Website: macys
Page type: newsletter-management
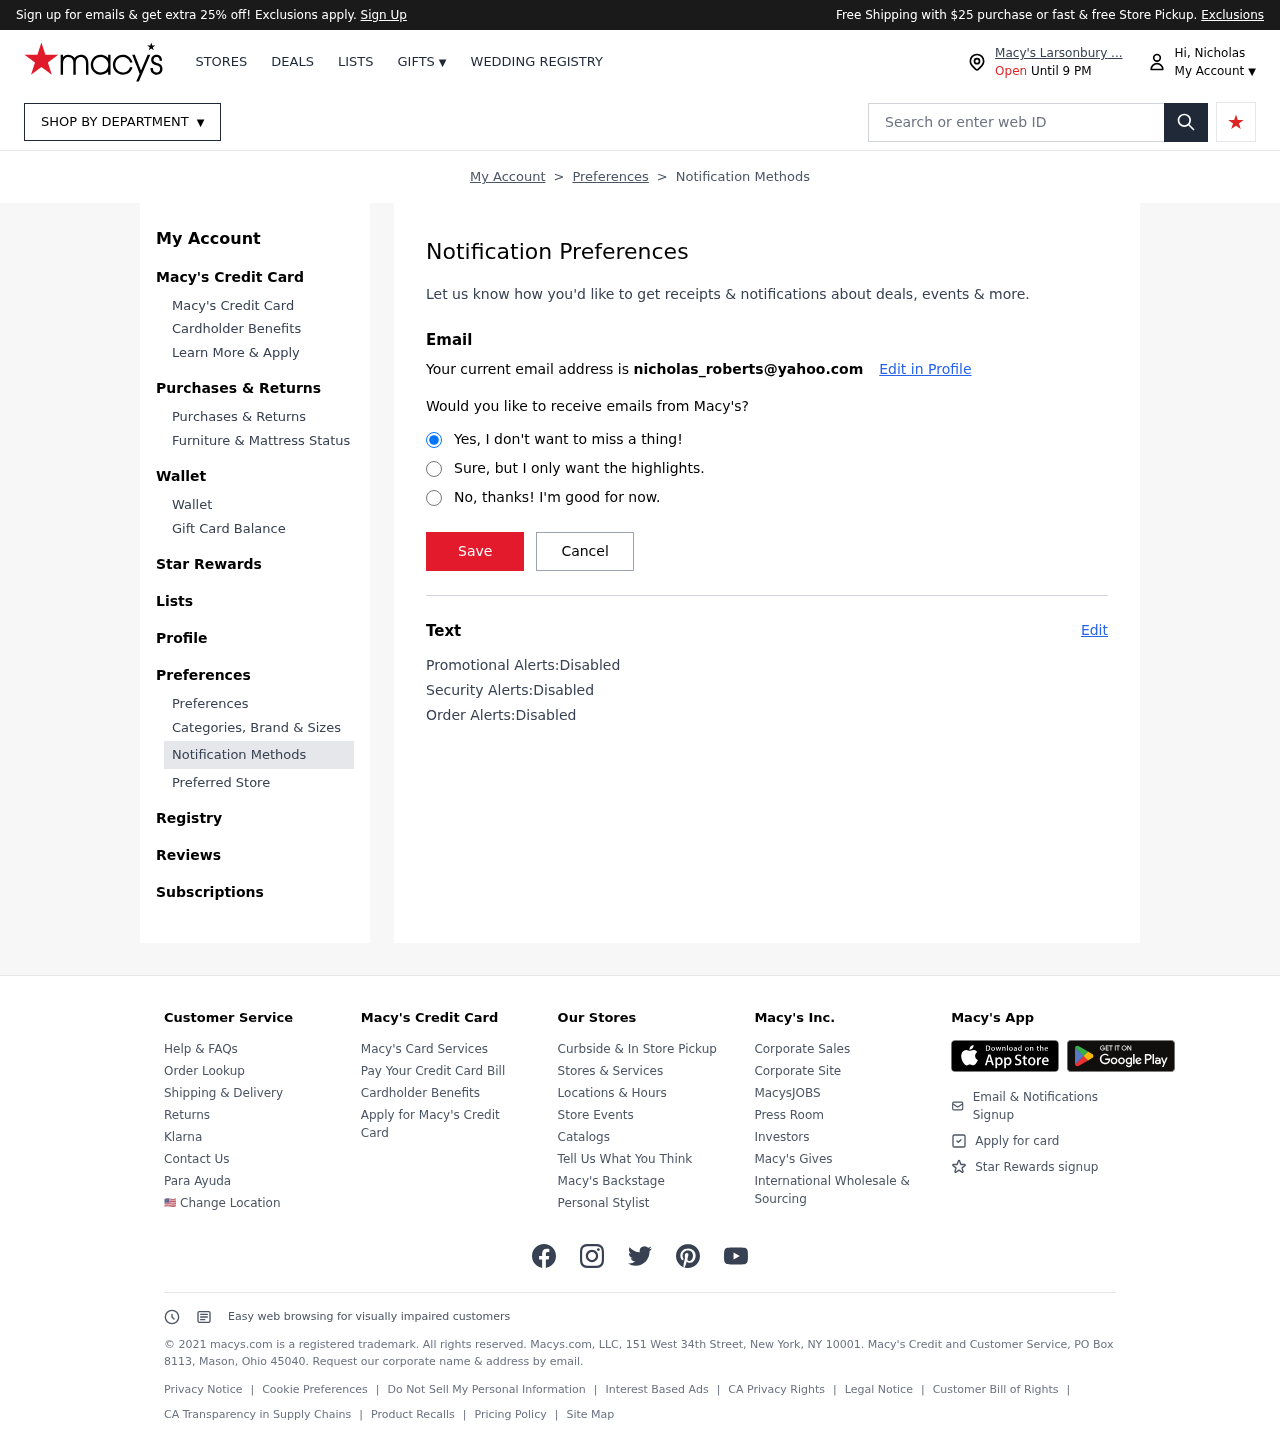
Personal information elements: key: PII_EMAIL
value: nicholas_roberts@yahoo.com
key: PII_FIRSTNAME
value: Hi, Nicholas
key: PII_LOCATION1_CITY
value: Macy's Larsonbury ...
Search elements: key: HEADER_SEARCH
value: Search or enter web ID